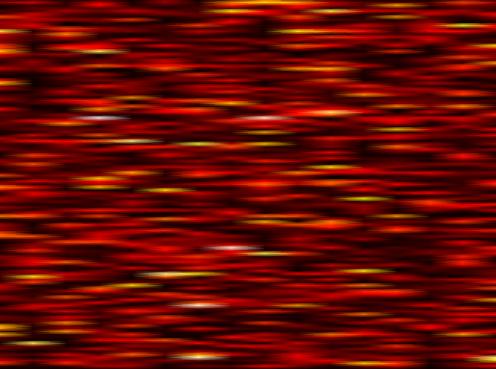
Label: UFMC